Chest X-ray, PA view. Patient: 38 years old, sex F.
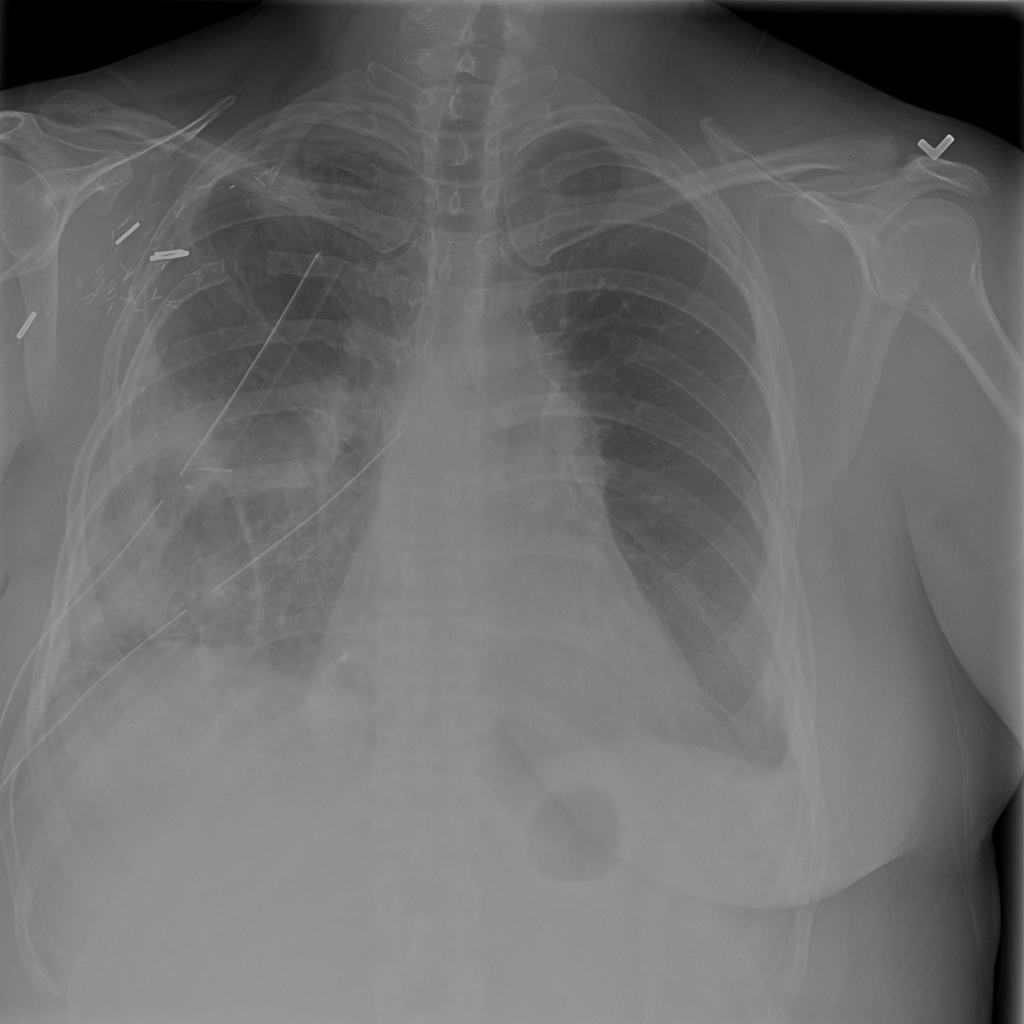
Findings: Nodule